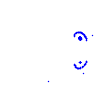
Particle: kaon